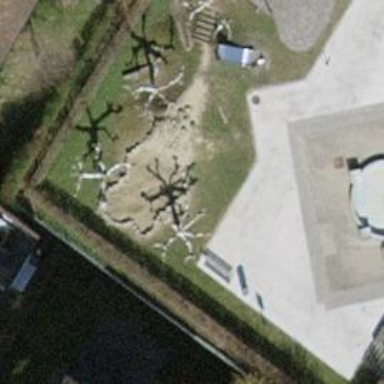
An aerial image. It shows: Sandpit at the playground.